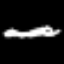
Label: chair